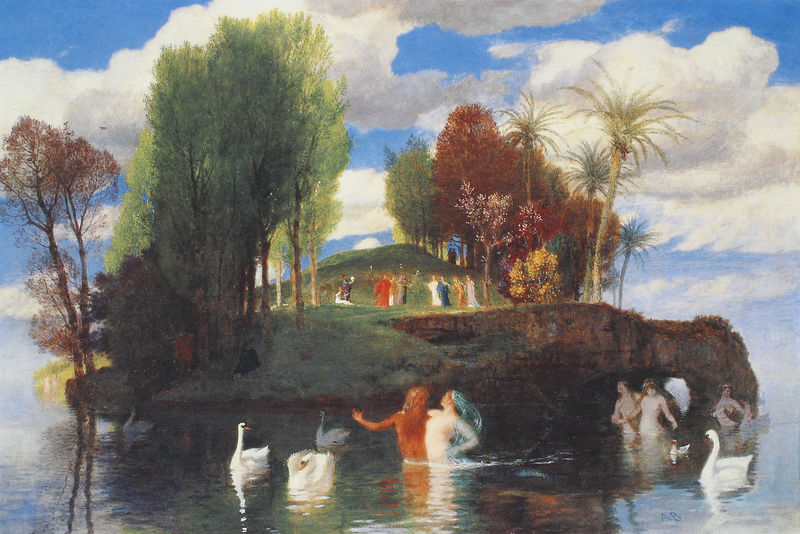
Titel: Die Lebensinsel
Künstler: Arnold Böcklin
Institution: Basel, Kunstmuseum
Schlagwörter: baum, blau, felsen, gemälde, himmel, mann, nackt, wasser, weiß, wolken, baden, badende, bäume, frauen, grün, impressionismus, menschen, mädchen, braun, frau, männer, gras, rot, wiese, tanz, bibel, hügel, spiegelung, vögel, insel, tanzen, wald, kinder, ente, schwan, abhang, fels, steilhang, romantik, palme, bad, badend, nixe, zeus, grotte, menschengruppe, palmen, hochzeit, reigen, schwäne, europa, paare, nympfen, w, schwä